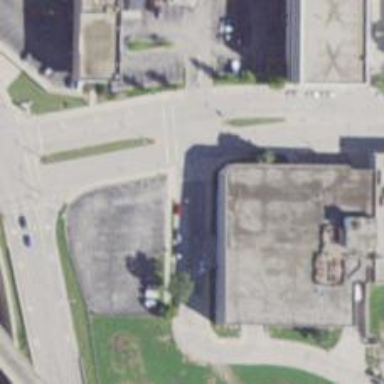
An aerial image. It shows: Unclassified road with separate sidewalk.